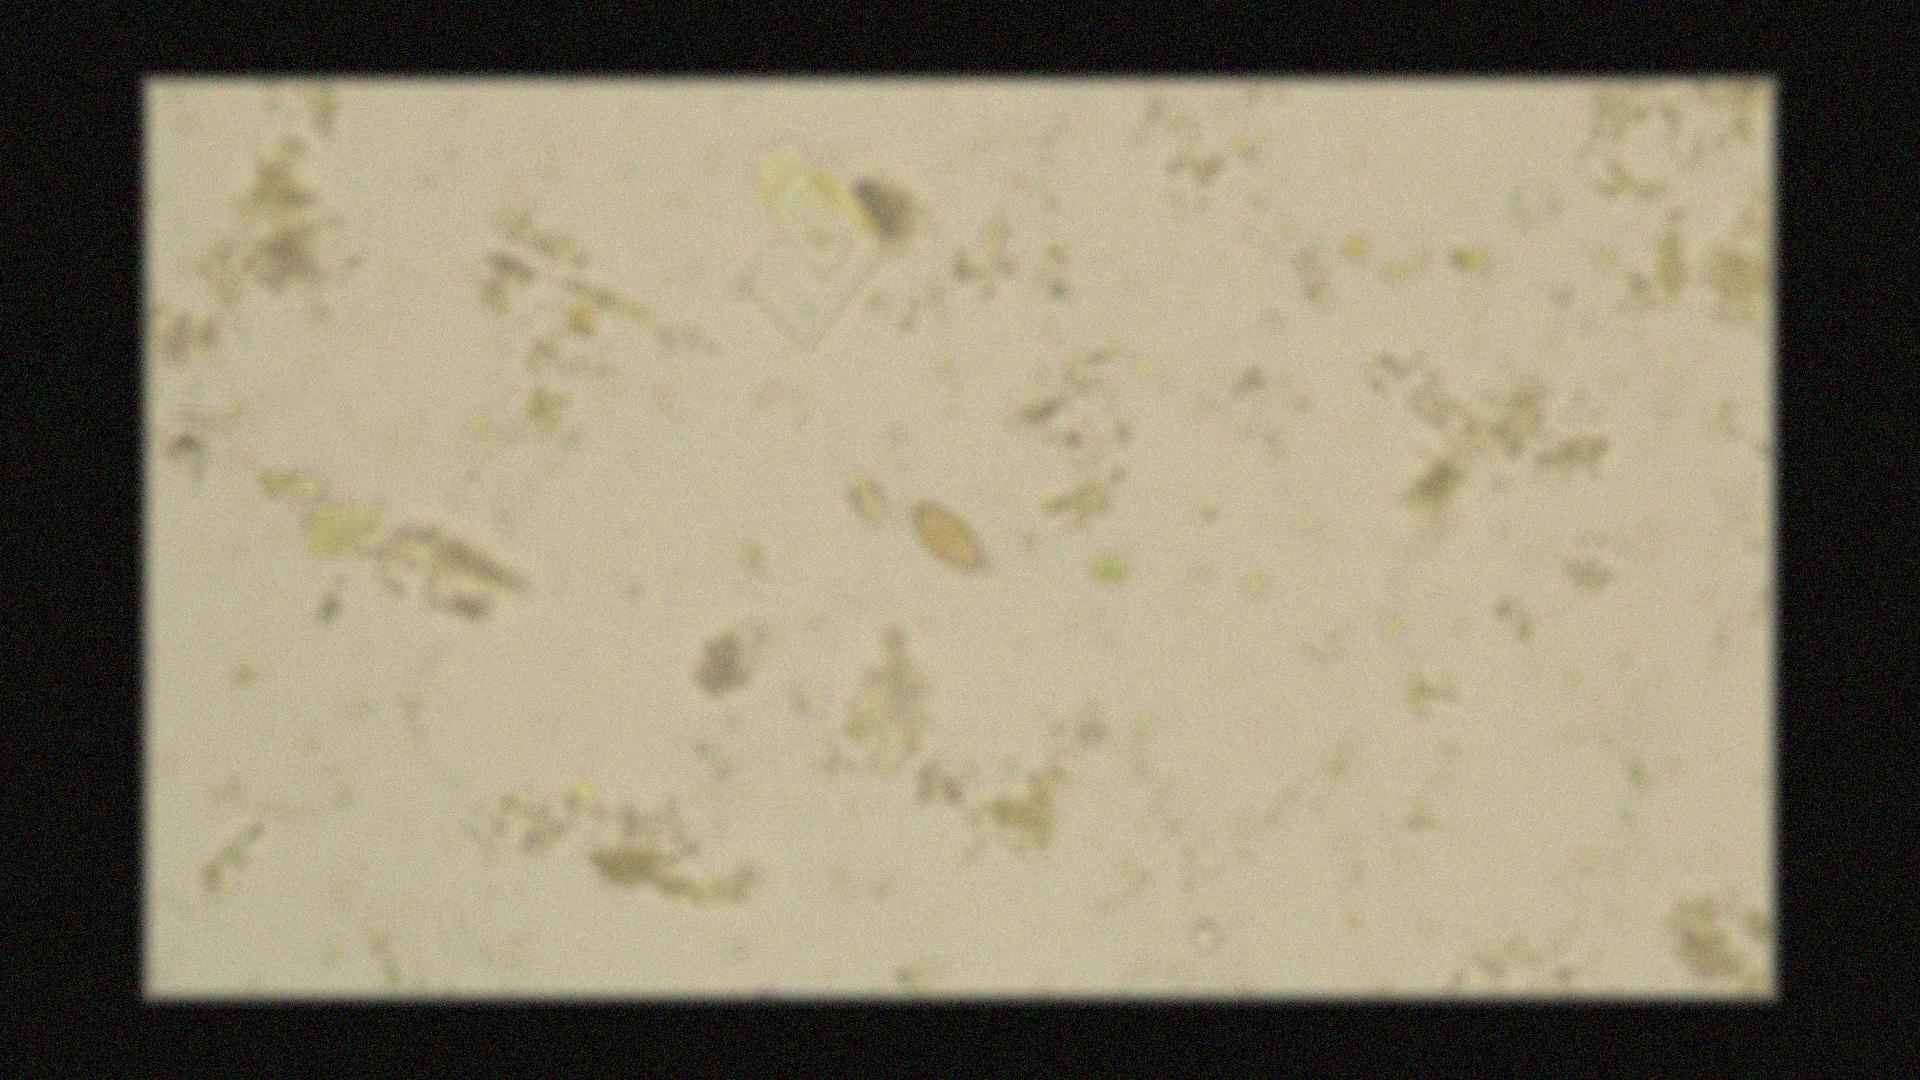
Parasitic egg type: Opisthorchis viverrine